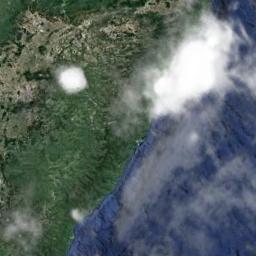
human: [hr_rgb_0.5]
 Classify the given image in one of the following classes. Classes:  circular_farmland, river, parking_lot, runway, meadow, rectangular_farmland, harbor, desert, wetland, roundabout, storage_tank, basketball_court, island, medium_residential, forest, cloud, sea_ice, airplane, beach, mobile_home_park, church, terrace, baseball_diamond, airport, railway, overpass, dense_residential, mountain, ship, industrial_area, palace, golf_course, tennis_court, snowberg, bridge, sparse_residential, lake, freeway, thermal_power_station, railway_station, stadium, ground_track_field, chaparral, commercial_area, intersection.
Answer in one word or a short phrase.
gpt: cloud